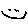
Label: smiley face